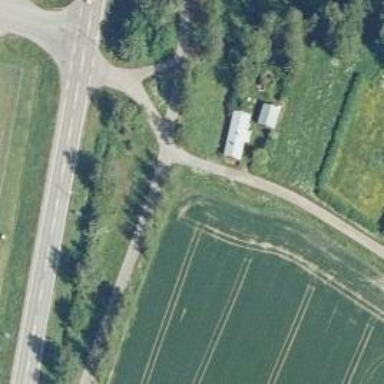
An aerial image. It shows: Unclassified road passing through agricultural land.